Interaction volume radius: 5 \u00c5
Interaction volume height: 10 \u00c5
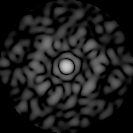
Disorder parameter: 0.8508